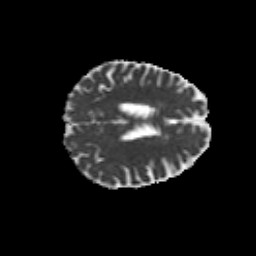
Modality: MD
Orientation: axial
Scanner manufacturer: siemens
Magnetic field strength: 3 T
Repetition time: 6.8 s
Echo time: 0.093 s